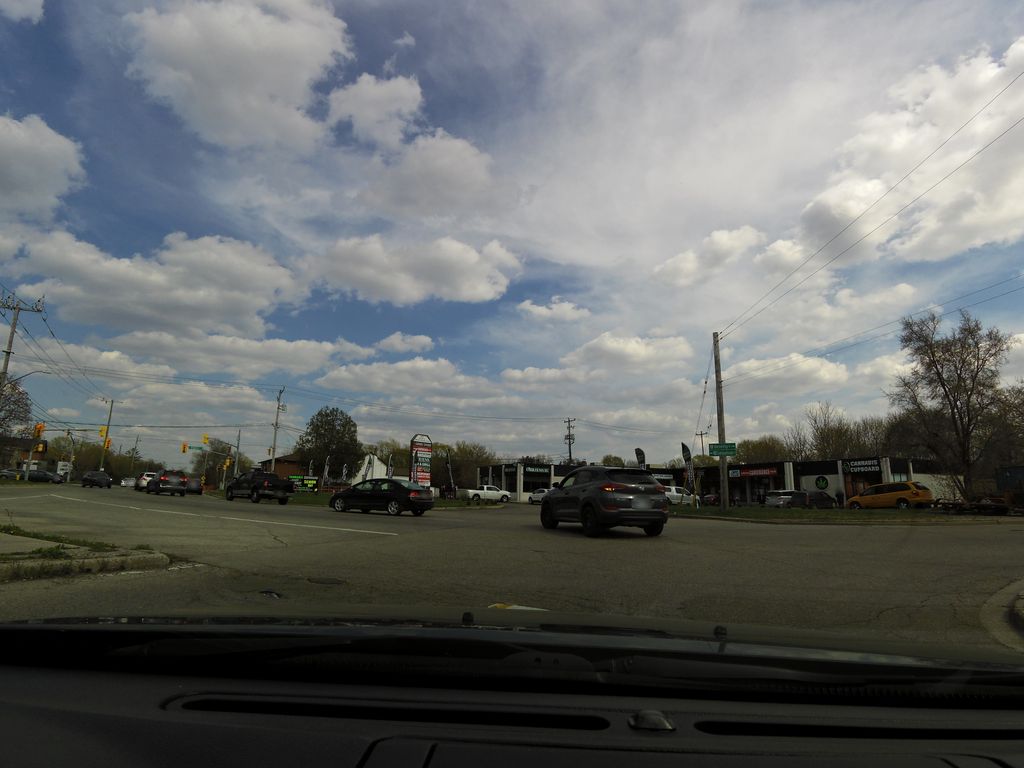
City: kitchener-waterloo